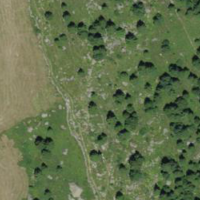
EUNIS habitat code: 26
Species observed at this site:
Sambucus racemosa